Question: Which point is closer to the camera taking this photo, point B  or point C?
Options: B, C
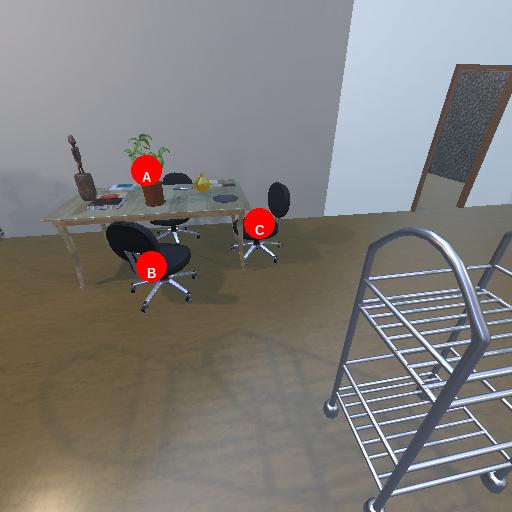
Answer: B